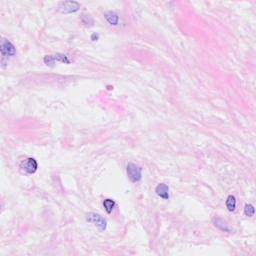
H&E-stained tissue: Breast